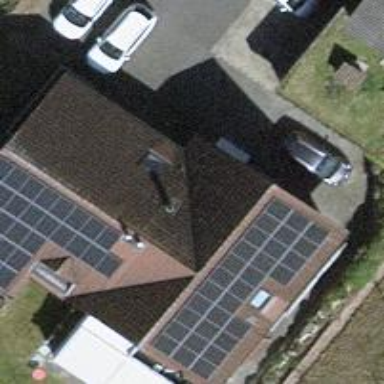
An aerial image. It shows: Solar photovoltaic panel generator.